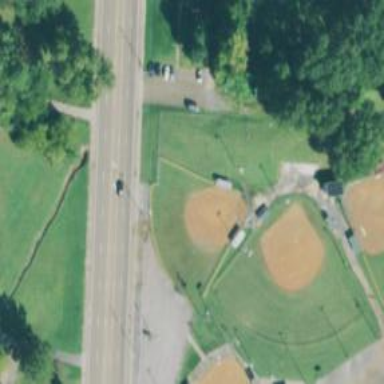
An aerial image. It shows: Softball pitch for leisure sports.